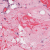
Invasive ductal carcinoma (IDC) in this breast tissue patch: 0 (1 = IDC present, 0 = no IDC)